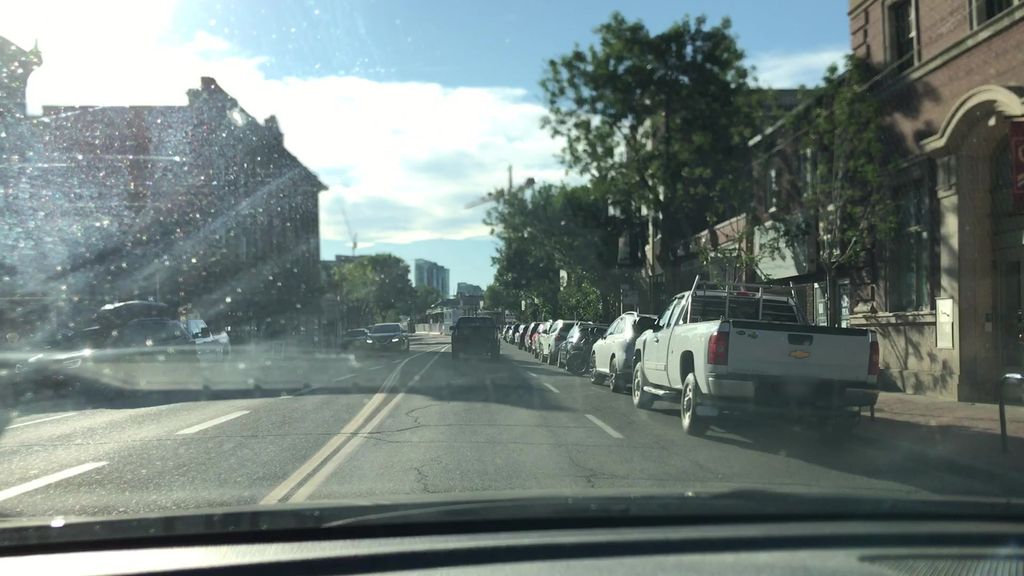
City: calgary